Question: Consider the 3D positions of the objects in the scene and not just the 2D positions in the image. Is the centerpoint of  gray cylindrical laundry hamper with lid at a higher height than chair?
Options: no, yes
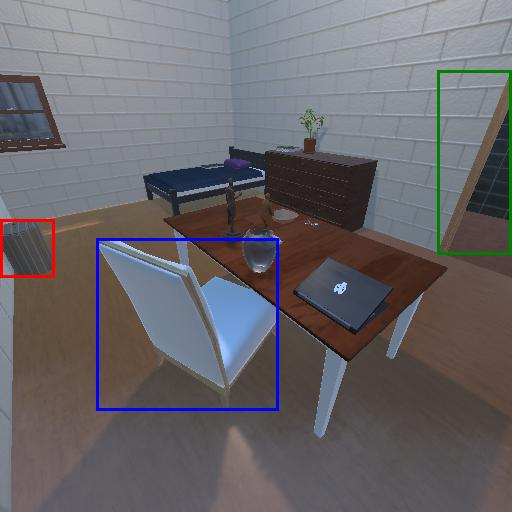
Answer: no